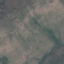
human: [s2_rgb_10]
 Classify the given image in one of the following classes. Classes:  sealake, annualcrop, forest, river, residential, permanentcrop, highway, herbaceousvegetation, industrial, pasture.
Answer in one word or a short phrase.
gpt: HerbaceousVegetation